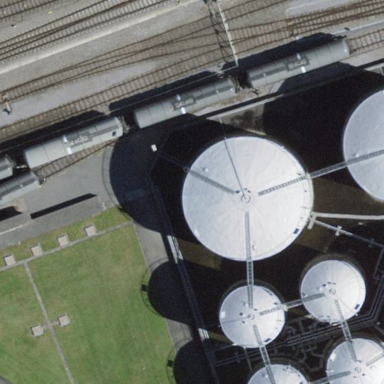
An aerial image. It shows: Storage tank building.